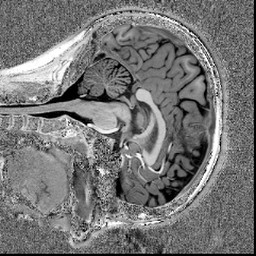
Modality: T1w
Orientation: sagittal
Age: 21
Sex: female
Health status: healthy
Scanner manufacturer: siemens
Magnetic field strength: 7 T
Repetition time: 4.3 s
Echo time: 0.00227 s